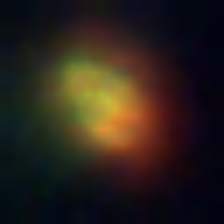
Taxon: NanoPlankton
Group: Other